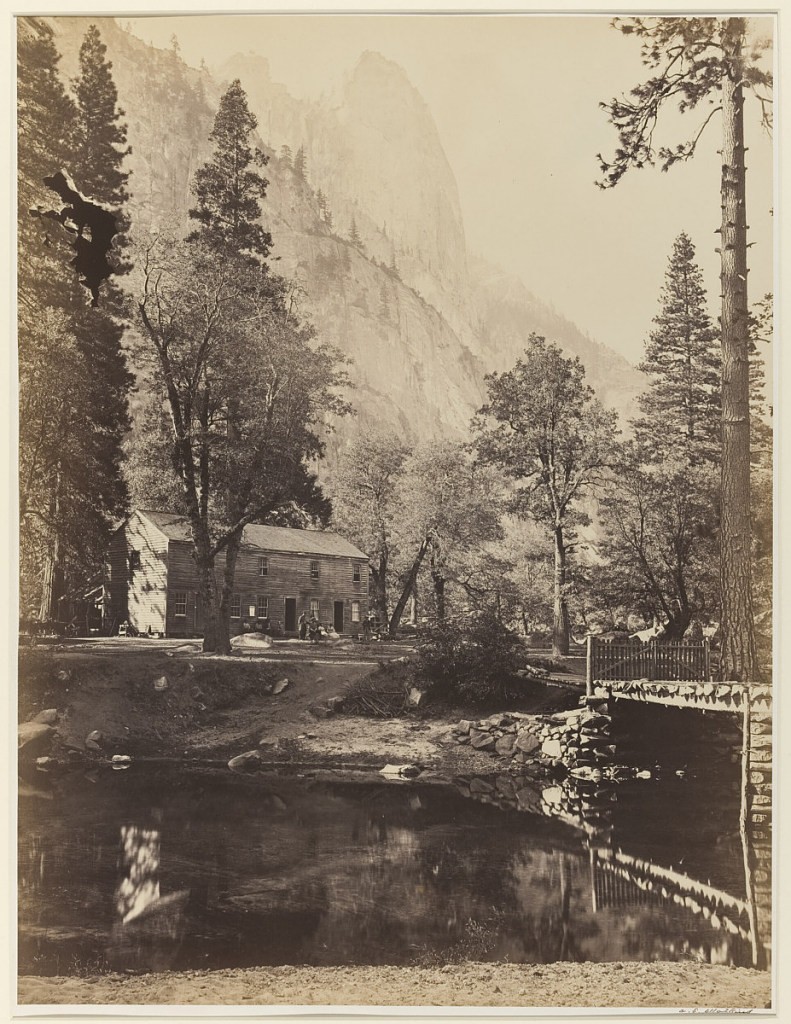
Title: Hutching's Hotel at the Foot of Sentinel, Yosemite
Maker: Carleton E. Watkins, American, 1829 – 1916
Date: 1861–66
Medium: Albumen silver print
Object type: Photograph
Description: Within forested landscape, two-story house with people in front. Shore in foreground; large mountain in background.